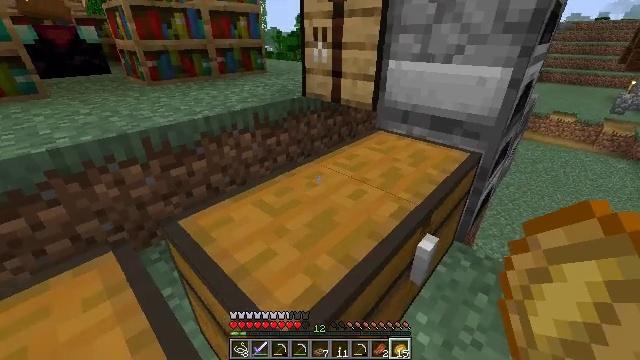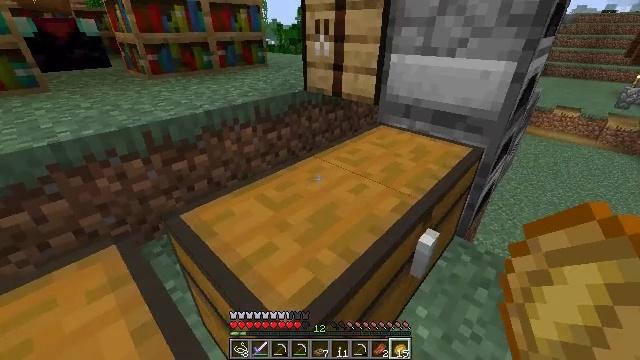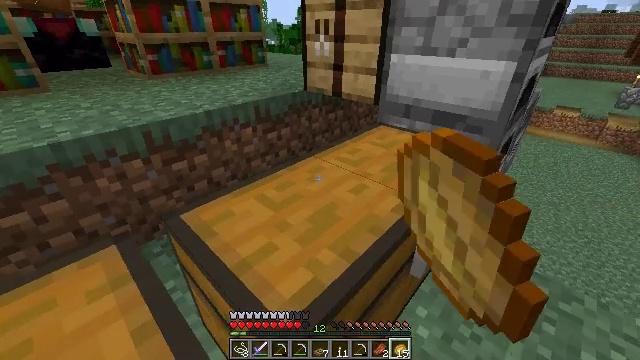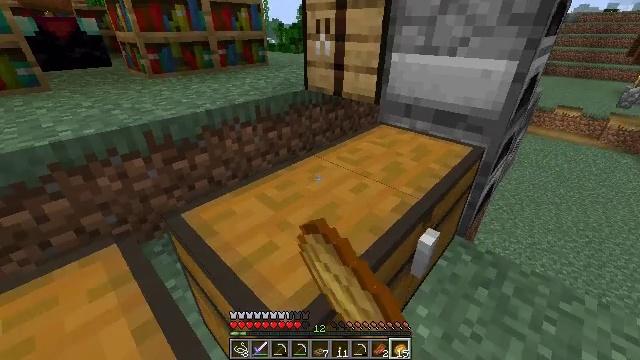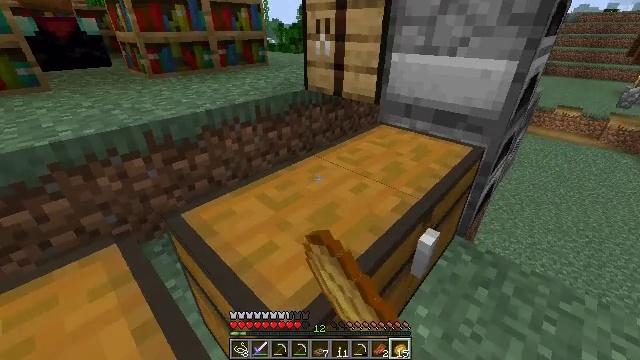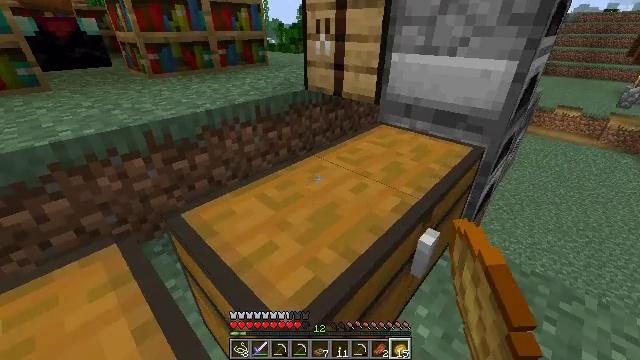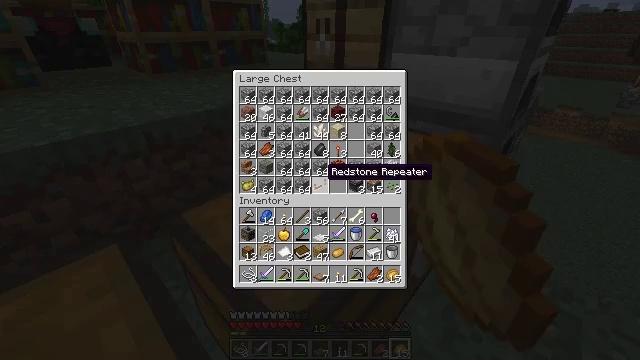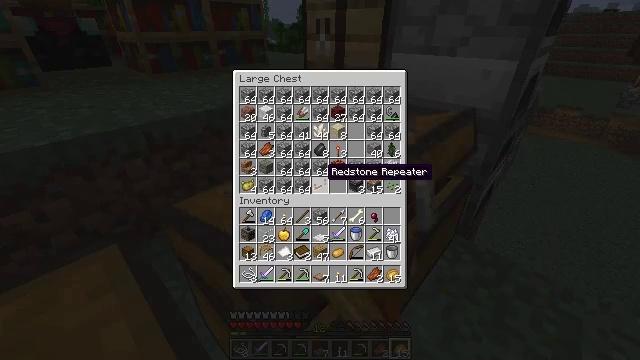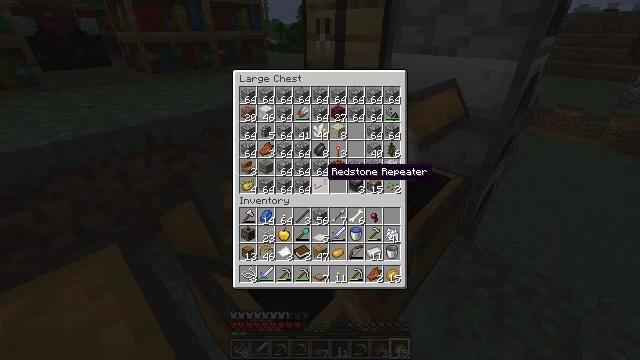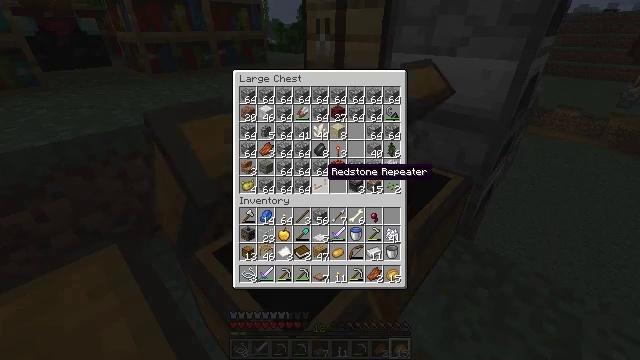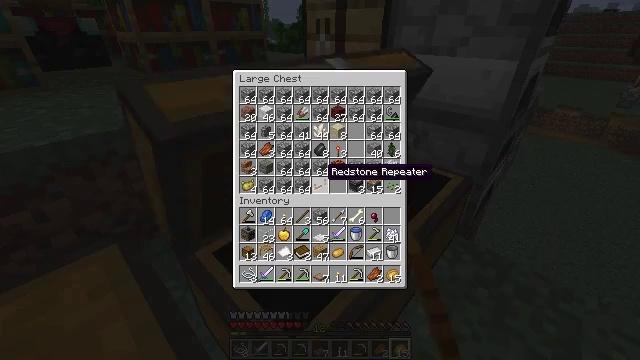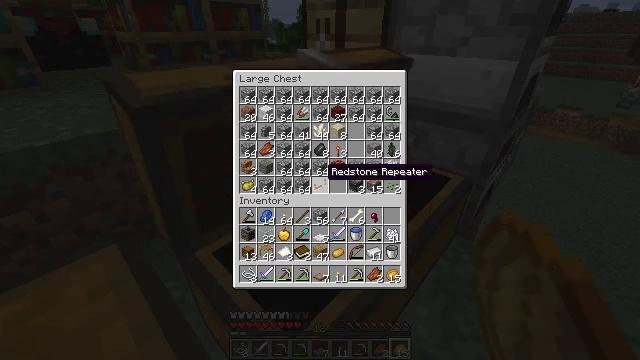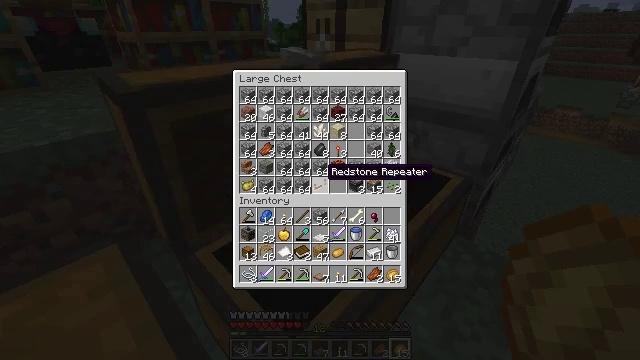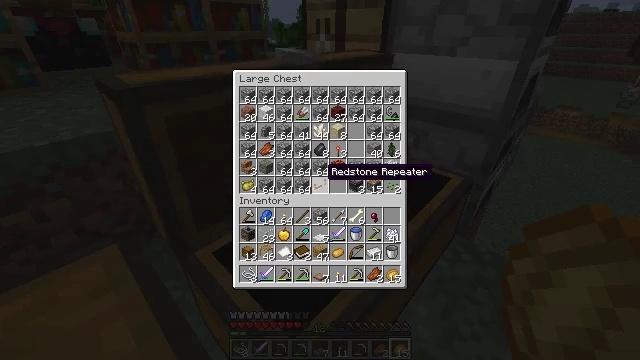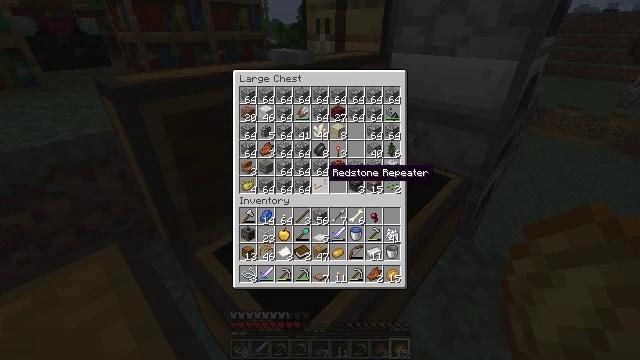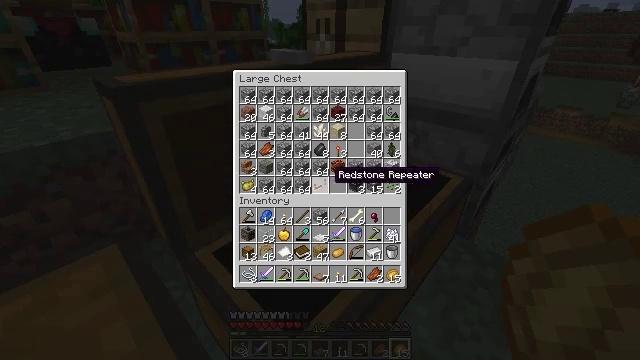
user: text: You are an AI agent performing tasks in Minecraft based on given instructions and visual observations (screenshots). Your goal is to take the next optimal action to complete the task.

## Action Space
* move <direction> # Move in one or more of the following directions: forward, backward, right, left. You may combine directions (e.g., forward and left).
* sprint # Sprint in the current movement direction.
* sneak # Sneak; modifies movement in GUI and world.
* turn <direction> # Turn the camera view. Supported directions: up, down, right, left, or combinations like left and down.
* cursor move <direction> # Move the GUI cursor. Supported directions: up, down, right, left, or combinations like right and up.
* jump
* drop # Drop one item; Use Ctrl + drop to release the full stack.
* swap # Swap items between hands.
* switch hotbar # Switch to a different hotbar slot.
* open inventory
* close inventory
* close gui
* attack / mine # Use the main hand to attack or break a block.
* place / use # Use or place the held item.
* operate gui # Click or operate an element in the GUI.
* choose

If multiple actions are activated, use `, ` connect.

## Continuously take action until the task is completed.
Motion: motion action
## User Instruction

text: Obtain stripped jungle log by chopping it down.
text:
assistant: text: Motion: turn down, use / place
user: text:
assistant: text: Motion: use / place
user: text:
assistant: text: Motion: use / place
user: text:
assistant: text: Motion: use / place
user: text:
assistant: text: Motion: use / place
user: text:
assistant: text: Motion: open gui
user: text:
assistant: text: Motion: no_op
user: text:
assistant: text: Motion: no_op
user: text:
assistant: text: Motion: no_op
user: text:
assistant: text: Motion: no_op
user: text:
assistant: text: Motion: no_op
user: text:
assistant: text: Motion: no_op
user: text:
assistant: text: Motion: no_op
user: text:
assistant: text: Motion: no_op
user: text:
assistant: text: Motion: no_op
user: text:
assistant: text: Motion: cursor move right
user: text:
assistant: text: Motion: no_op
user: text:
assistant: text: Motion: no_op
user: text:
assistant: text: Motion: no_op
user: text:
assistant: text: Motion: no_op
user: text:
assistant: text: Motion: no_op
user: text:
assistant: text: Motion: cursor move right and down
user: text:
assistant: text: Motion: cursor move right and down
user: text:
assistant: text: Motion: no_op
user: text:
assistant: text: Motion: no_op
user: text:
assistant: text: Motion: no_op
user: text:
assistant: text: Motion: no_op
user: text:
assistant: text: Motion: no_op
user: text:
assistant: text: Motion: no_op
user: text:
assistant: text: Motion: no_op